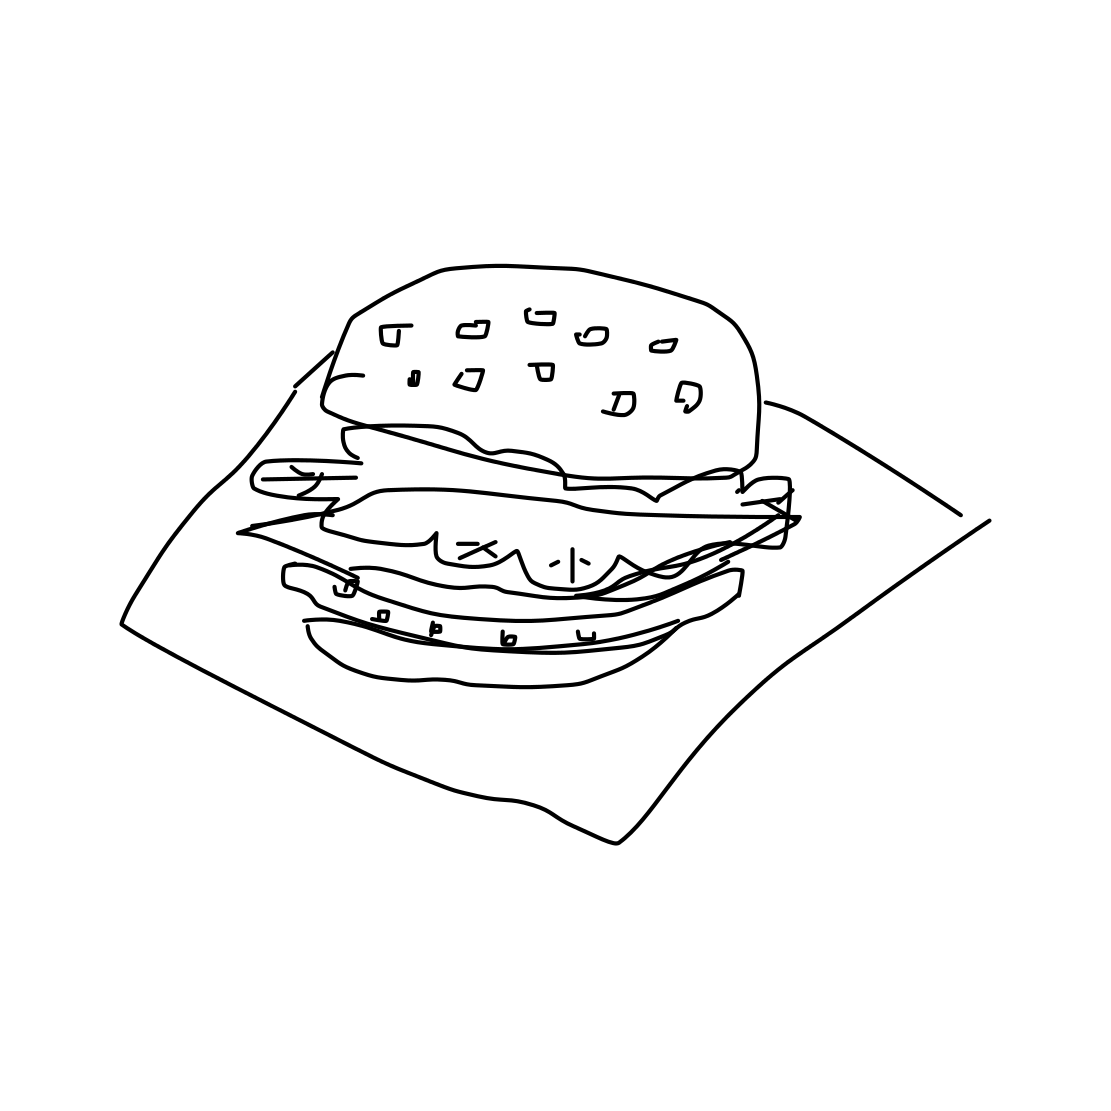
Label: hamburger